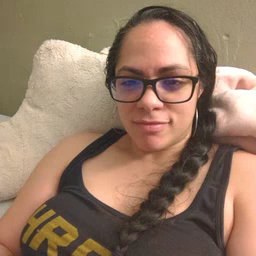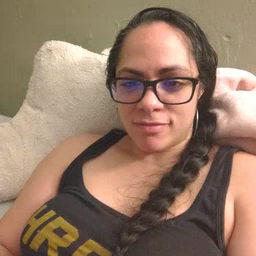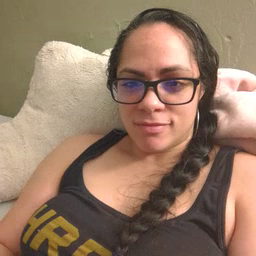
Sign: finish